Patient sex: M
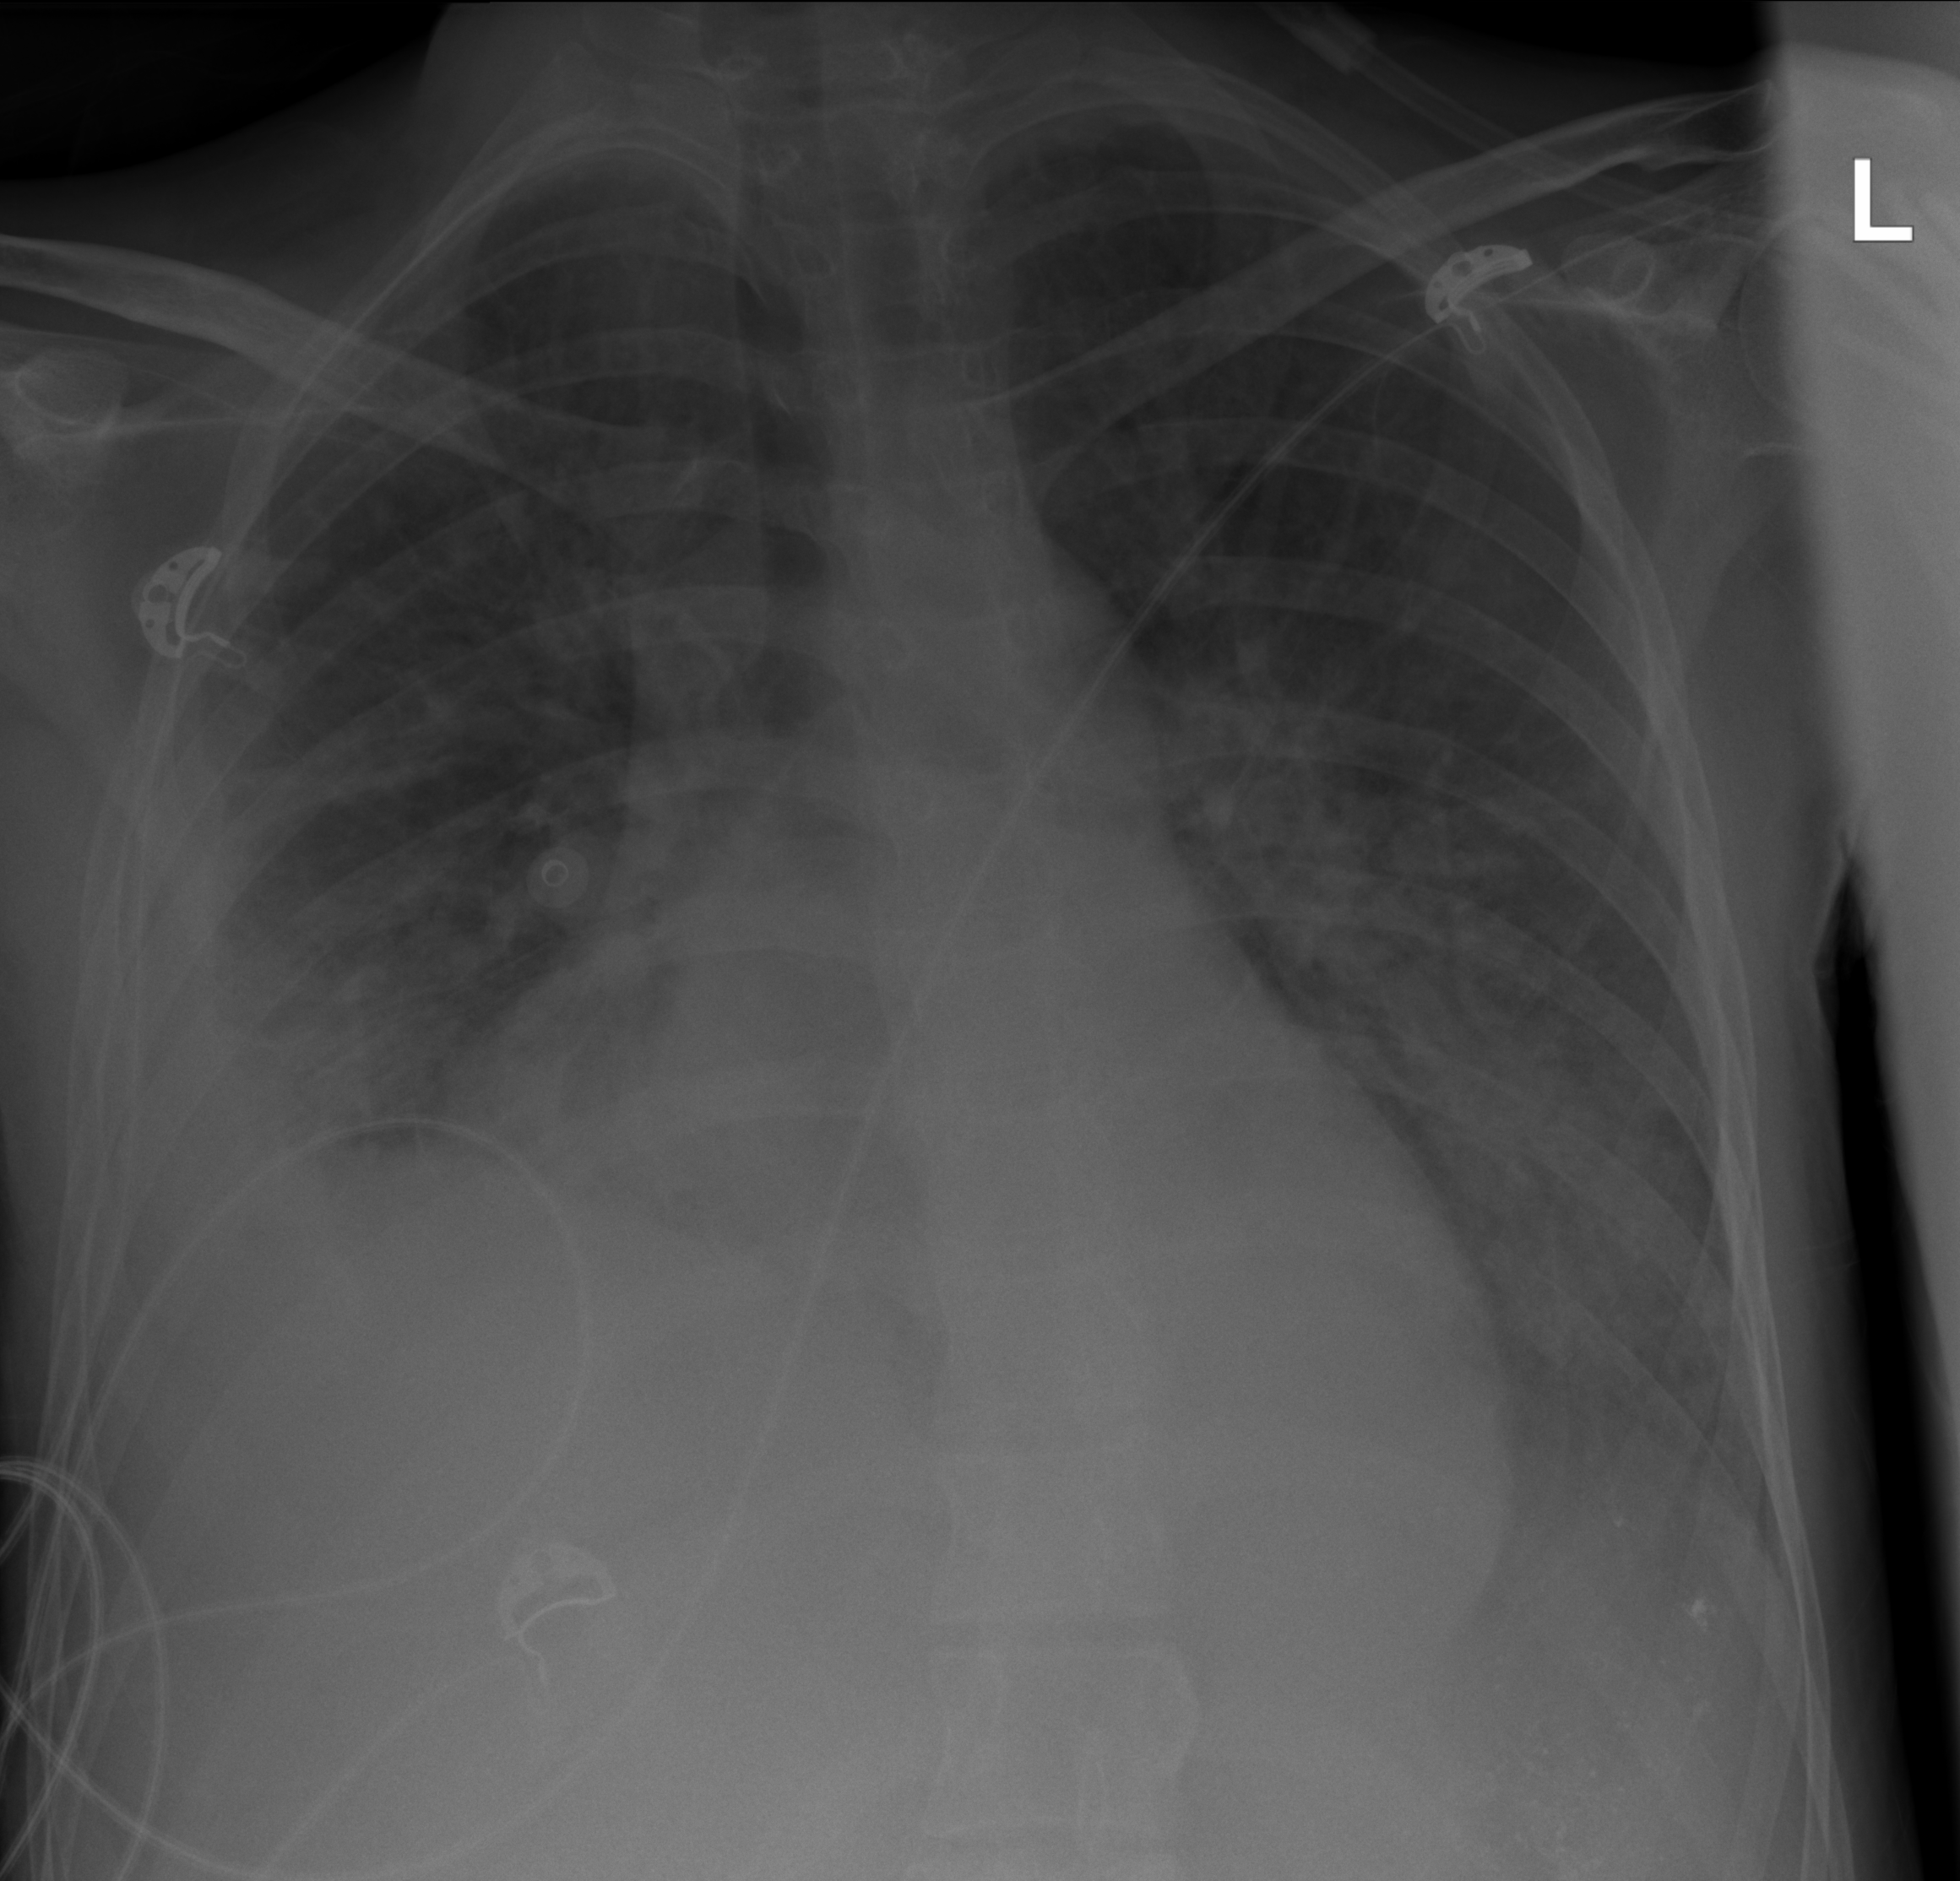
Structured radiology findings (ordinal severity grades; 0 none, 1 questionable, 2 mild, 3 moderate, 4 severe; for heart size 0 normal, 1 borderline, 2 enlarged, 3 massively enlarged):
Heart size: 2
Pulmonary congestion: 3
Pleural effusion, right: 3
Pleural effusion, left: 2
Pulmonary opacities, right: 2
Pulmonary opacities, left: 3
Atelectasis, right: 2
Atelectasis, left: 2